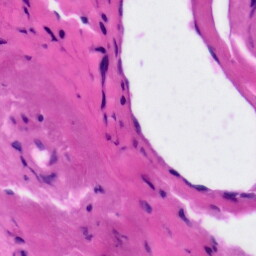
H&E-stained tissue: Tonsil